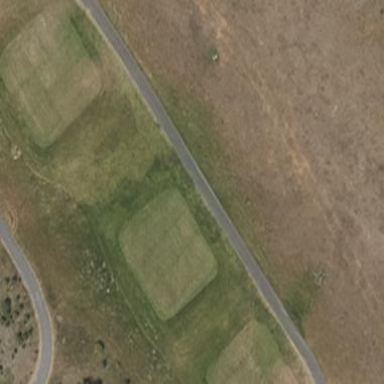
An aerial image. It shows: Golf tee.